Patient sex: M
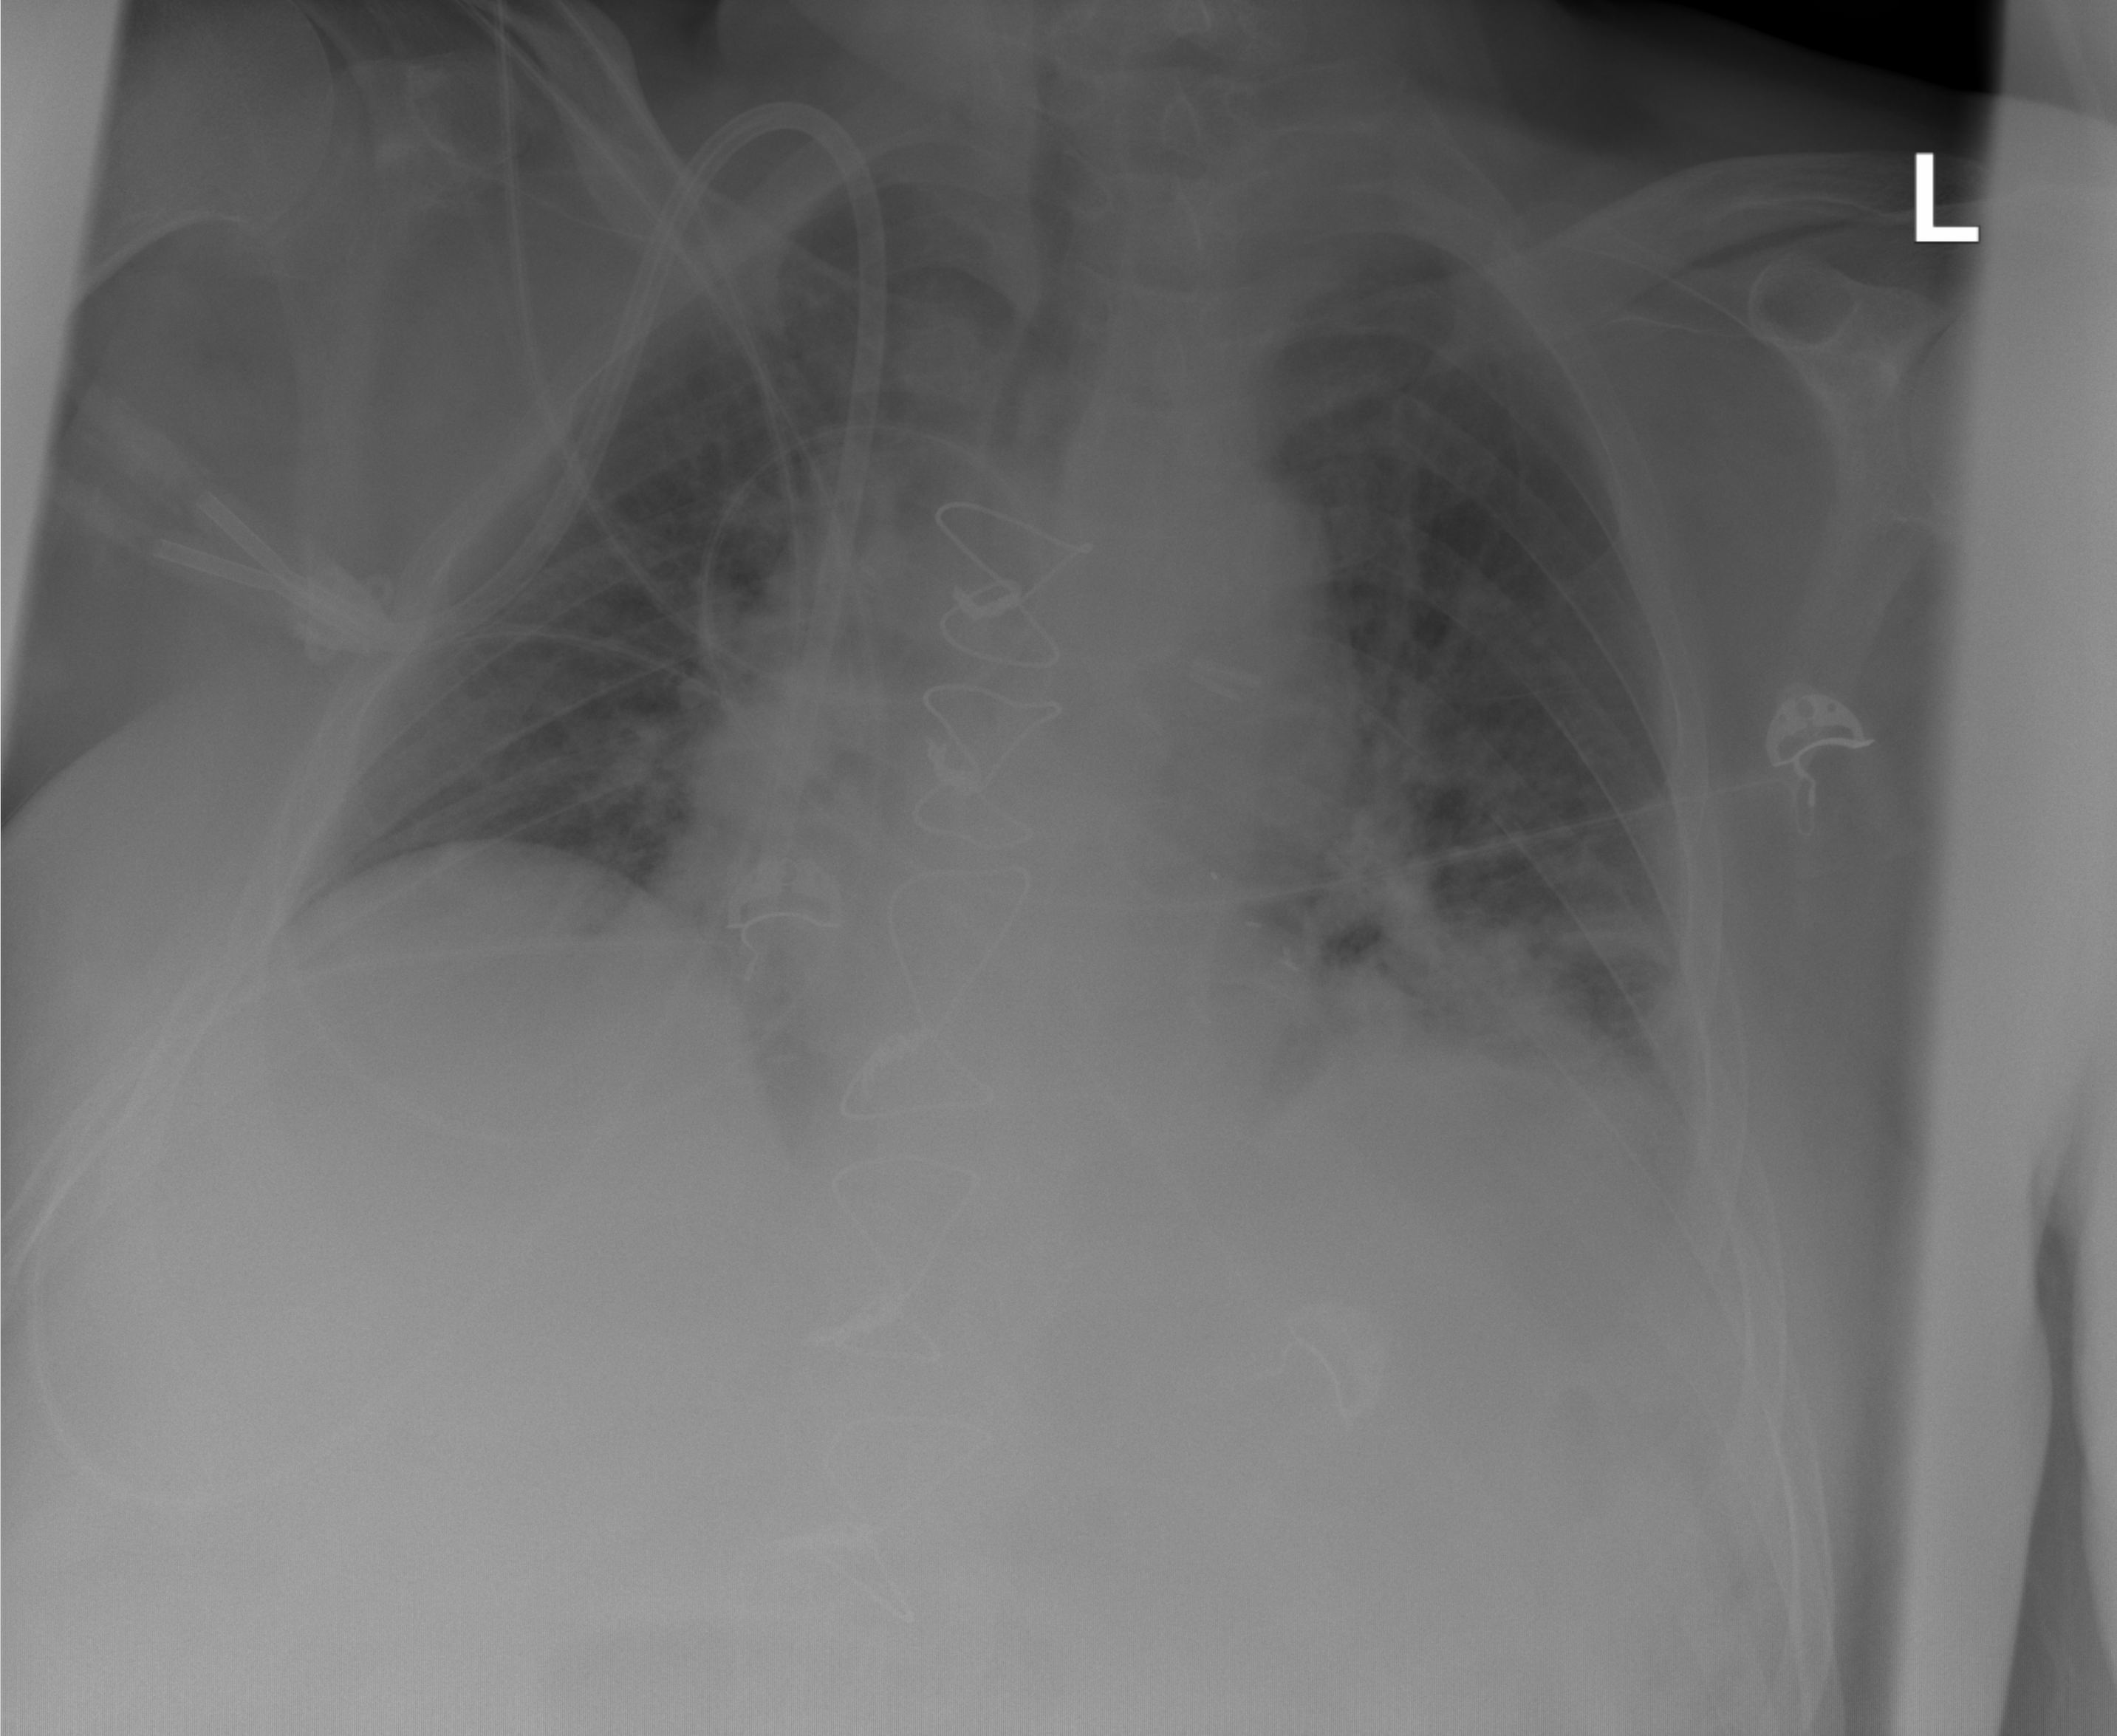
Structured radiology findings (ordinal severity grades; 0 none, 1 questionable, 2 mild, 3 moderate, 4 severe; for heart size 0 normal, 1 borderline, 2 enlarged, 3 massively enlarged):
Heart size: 0
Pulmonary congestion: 0
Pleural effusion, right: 0
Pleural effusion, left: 0
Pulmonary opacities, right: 0
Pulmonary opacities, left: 2
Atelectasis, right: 0
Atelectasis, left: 2